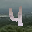
Label: 4